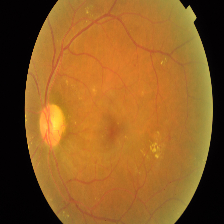
Diabetic retinopathy grade: Proliferative DR